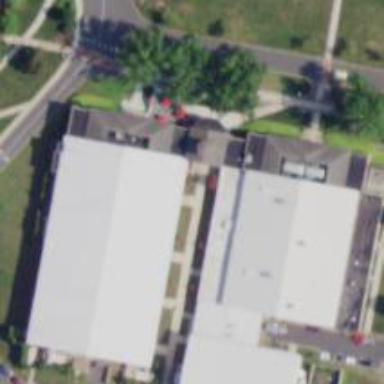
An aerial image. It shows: Fitness center building.